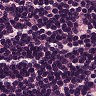
Metastatic tissue present: no